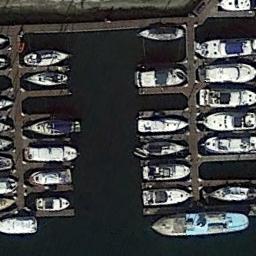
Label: harbor